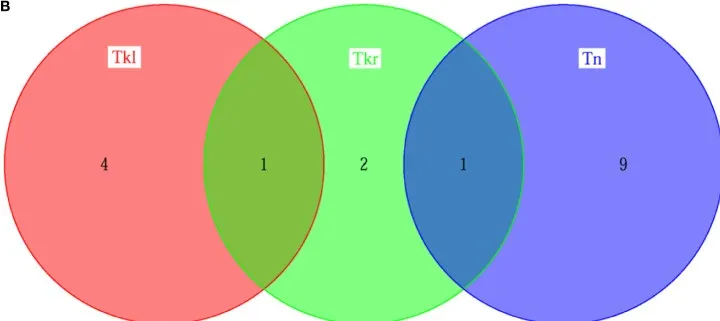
Similarity among different lesions based on somatic mutation analysis. (B) Venn diagram illustrating the distributions of driver genetic mutation in different lesions [left kidney (Tkl) vs right kidney (Tkr) vs neck (Tn).
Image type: chart (chart)